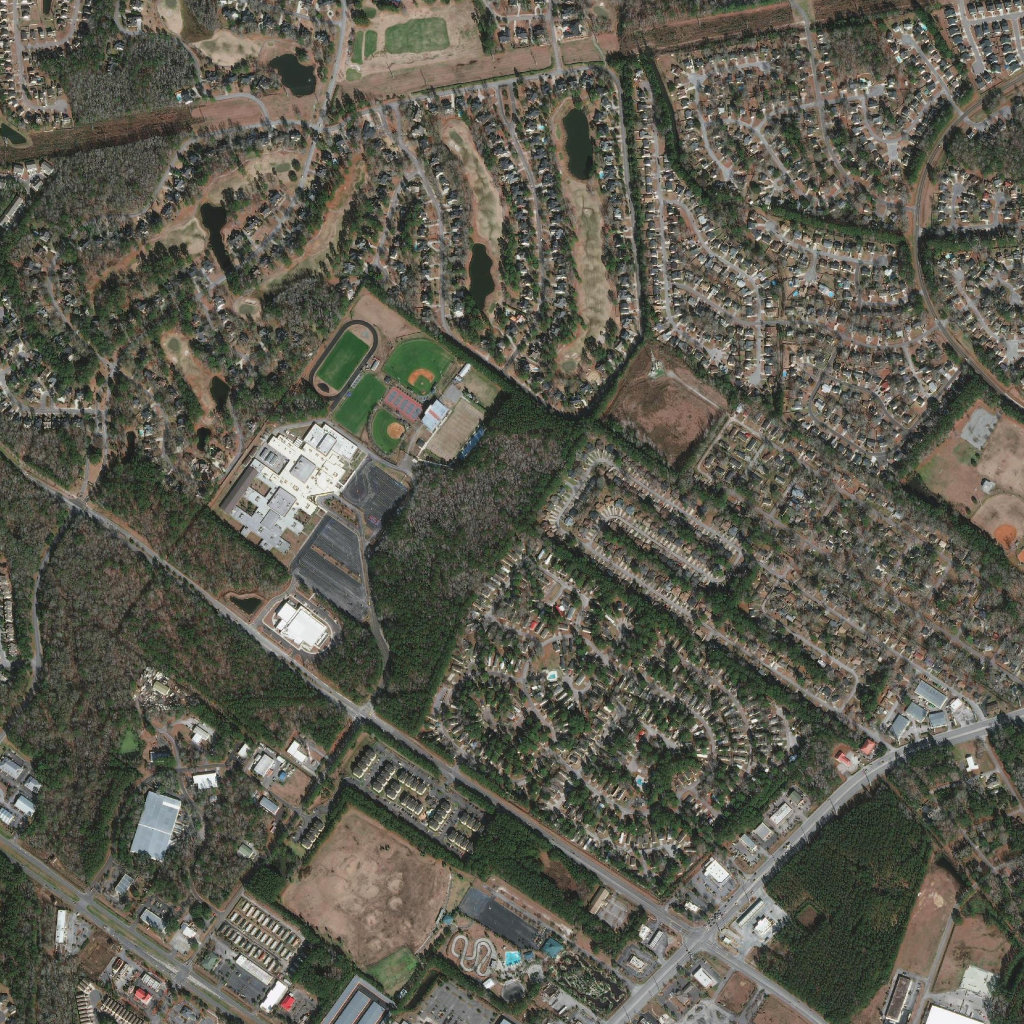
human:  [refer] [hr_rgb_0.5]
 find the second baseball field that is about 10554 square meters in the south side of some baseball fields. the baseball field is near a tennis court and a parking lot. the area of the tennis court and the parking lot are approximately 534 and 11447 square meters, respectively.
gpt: <box>[[37, 31, 44, 39, 0]]</box>